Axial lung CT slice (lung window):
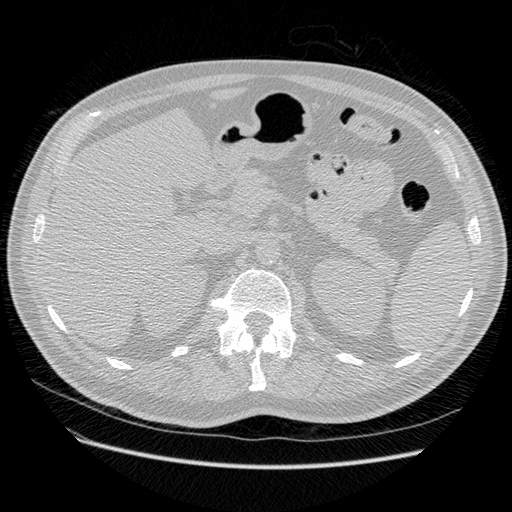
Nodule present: no